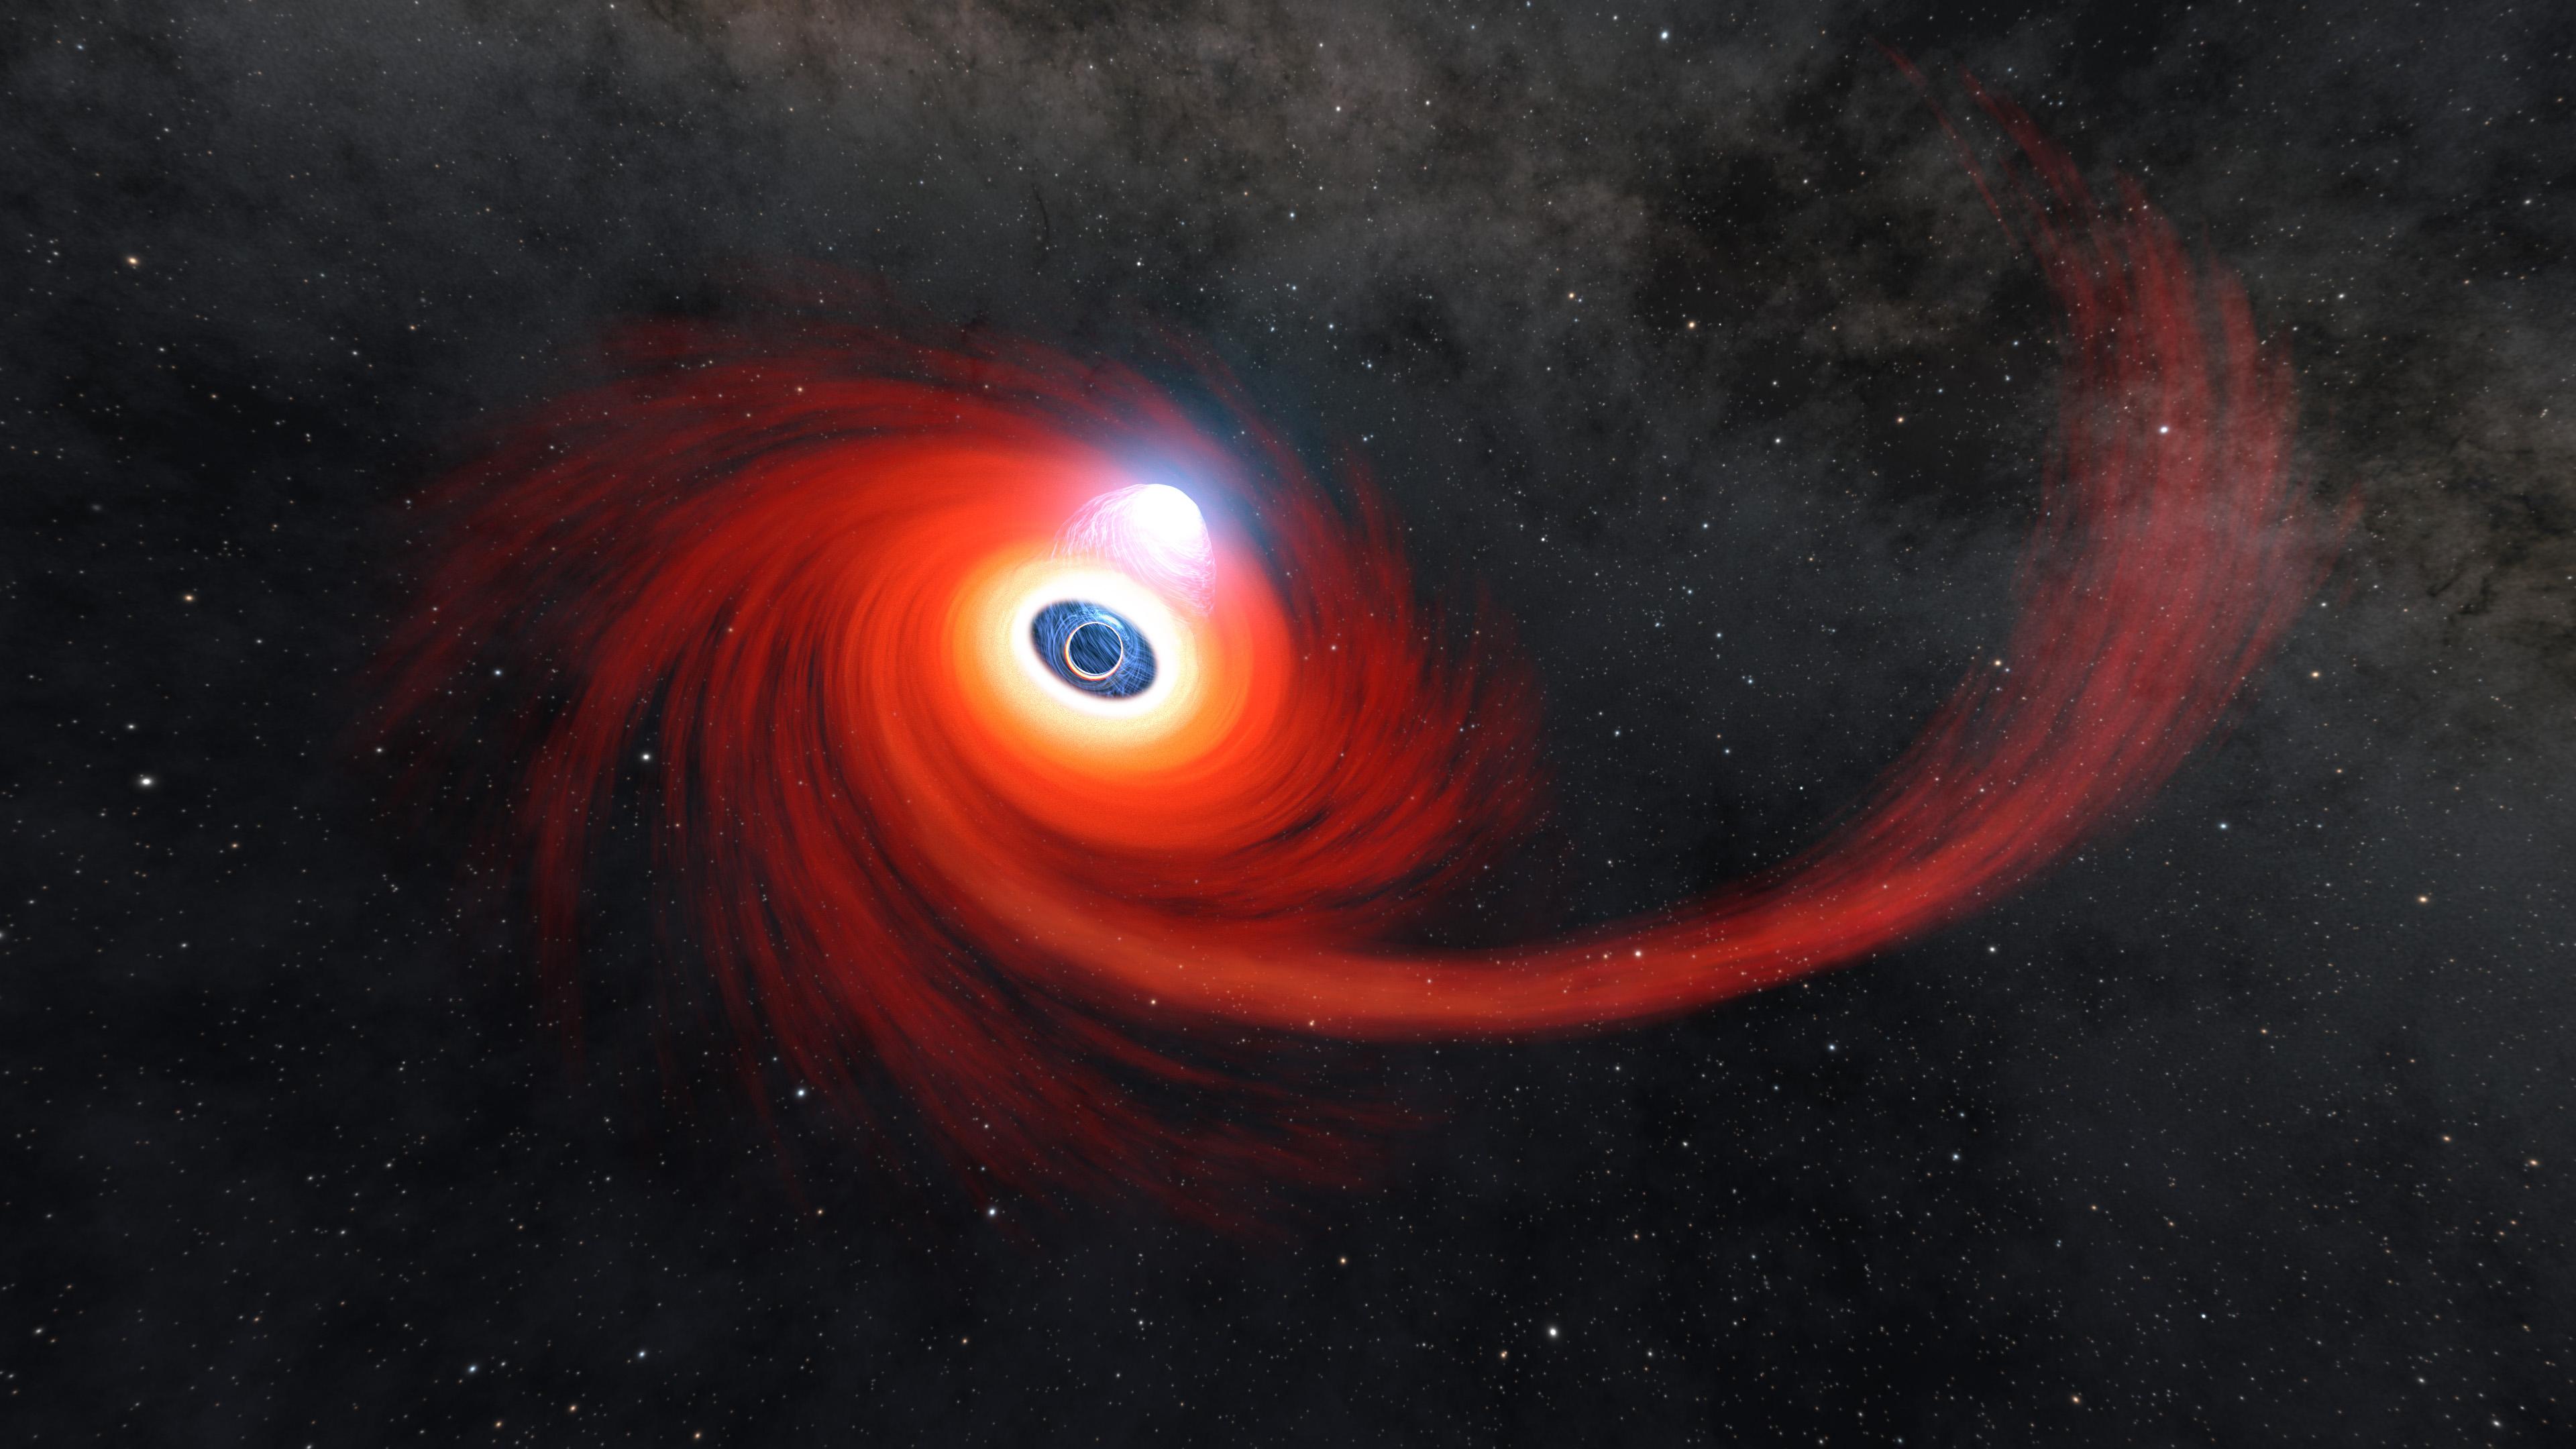
A Black Hole Destroys a Star (Illustration) NuSTAR